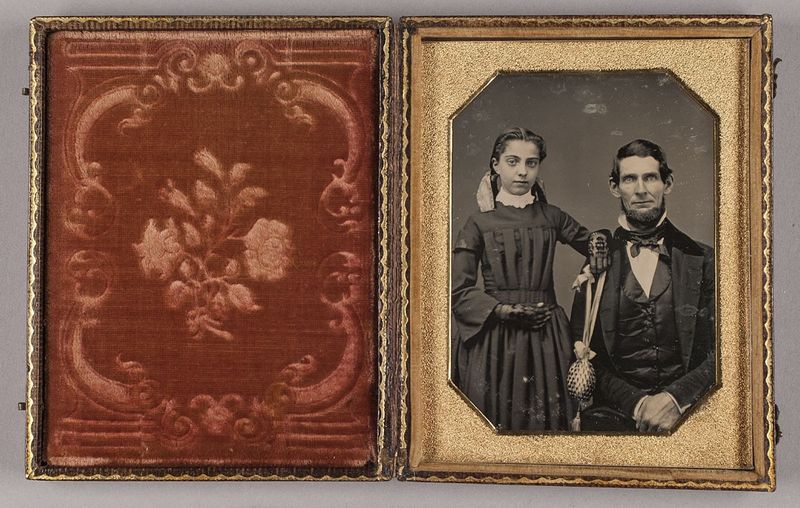
Titel: Ein Mann mit seiner Tochter
Standort: Hamburg
Institution: Museum für Kunst und Gewerbe Hamburg
Schlagwörter: mann, frau, kleidung, gesten, portrait, figur, tochter, vater, foto, fotografie, photographie, doppelbildnis, doppelportrait, photo, etui, lichtbild, daguerreotypie, accessoires, bildwerke, angewandte und bildende kunst, hessische systematik, porträt, mädchen, zubehör, armhaltungen, porträtfotografie, porträtphotographie, hüftbild, doppelporträt